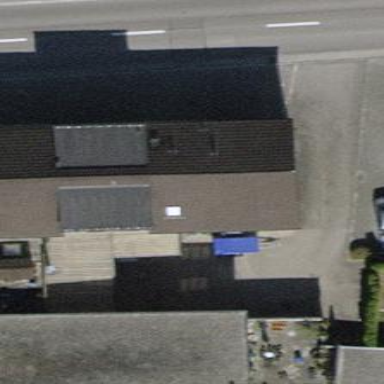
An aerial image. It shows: Retail building with gabled roof.